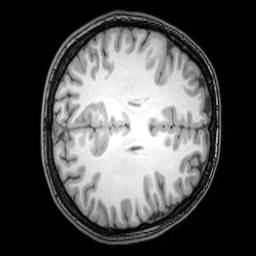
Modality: T1w
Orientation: axial
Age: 22
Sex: female
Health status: healthy
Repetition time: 0.081 s
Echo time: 0.037 s